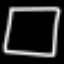
Label: square